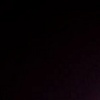
Label: space